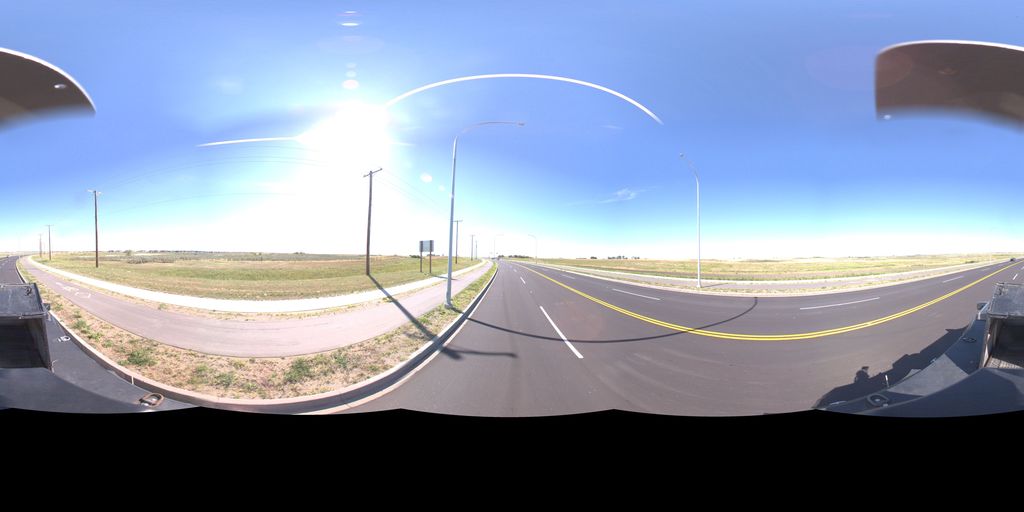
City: saskatoon